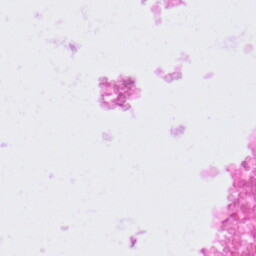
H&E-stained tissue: Colon